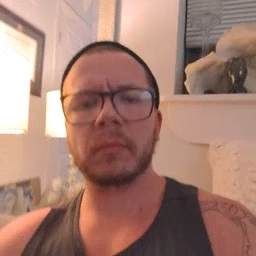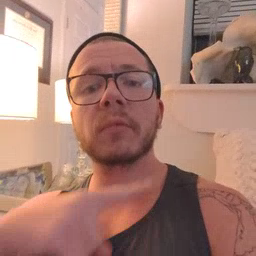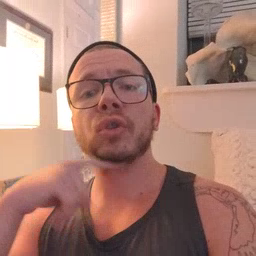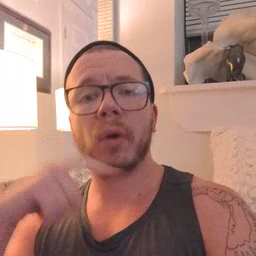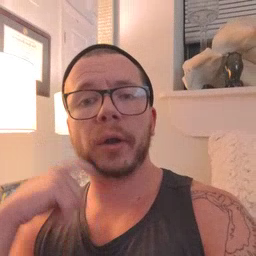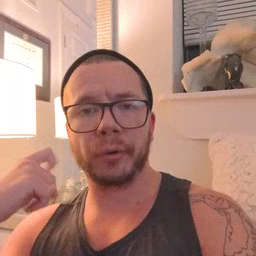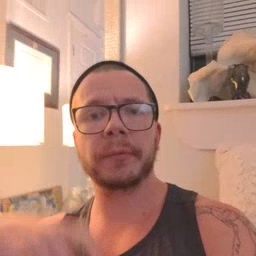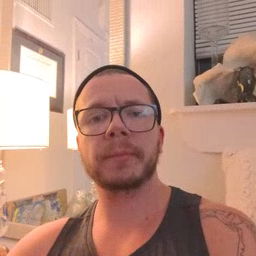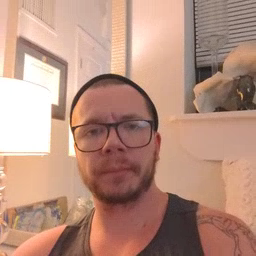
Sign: dryer